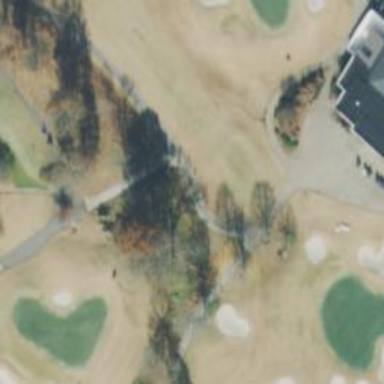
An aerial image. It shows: Path for golf carts.